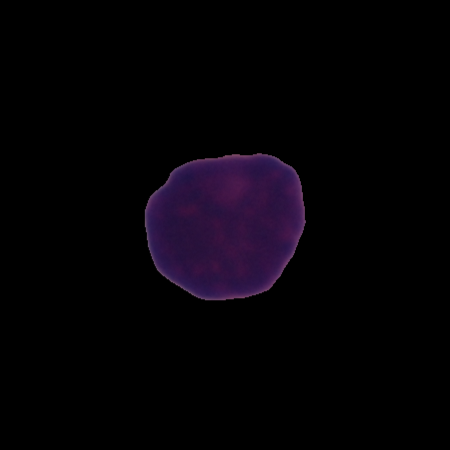
Label: healthy